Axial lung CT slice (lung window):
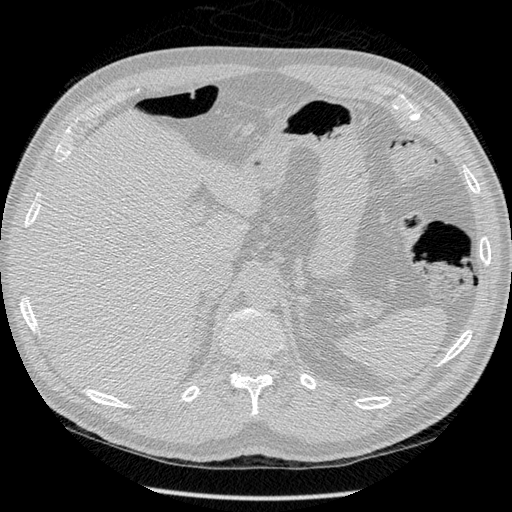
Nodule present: no